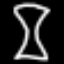
Label: hourglass